Question: Cashback offered on payments?
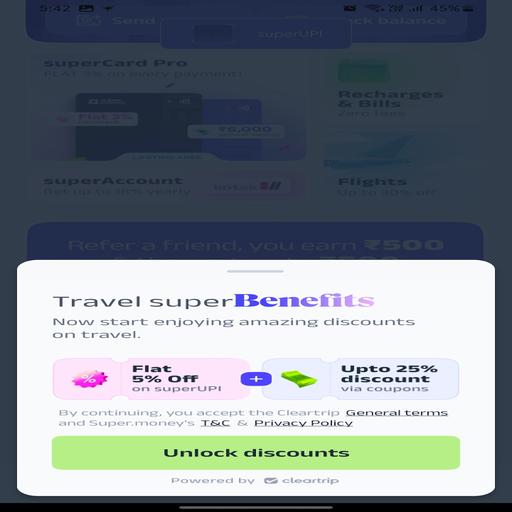
Answer: 0.05